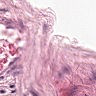
Metastatic tissue present: no